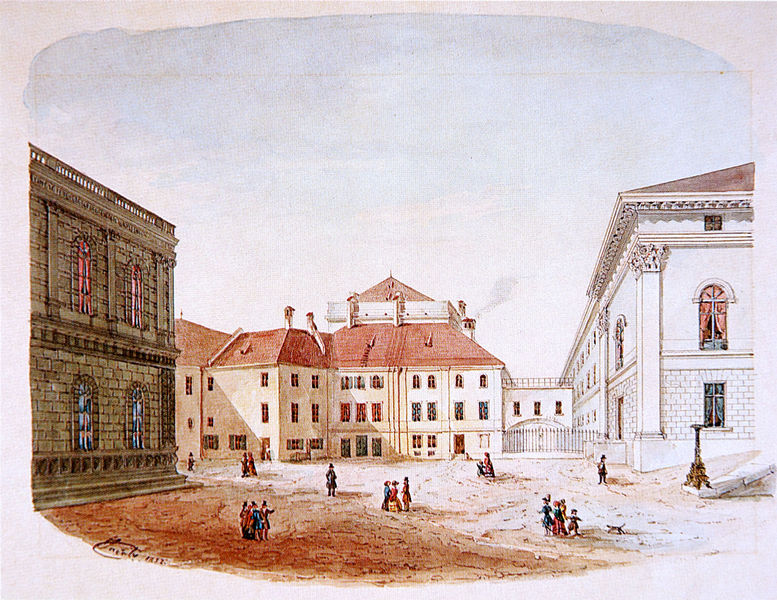
Titel: Altes Residenztheater am Max-Joseph-Platz in München (Zustand 1852)
Künstler: August Jacob
Standort: München
Institution: Stadtmuseum, Graphische Sammlung
Schlagwörter: blau, himmel, schatten, weiß, wolken, aquarell, landschaft, menschen, ocker, stadt, braun, bunt, fenster, lampe, laterne, licht, pfeiler, strasse, säule, zeichnung, anlage, dach, gebäude, haus, hund, rot, zaun, architektur, stein, signatur, vorhang, häuser, gitter, kirche, rokkoko, theater, fensterläden, kinder, farbig, ansicht, fassade, fassaden, ort, passanten, pflaster, vedute, lehm, dächer, tag, wasserfarbe, signiert, läden, platz, pilaster, arches, architecture, blue, church, column, columns, corinthian, crowd, curtain, curtains, gathering, men, palace, people, red, soldaten, stairs, white, window, women, figures, france, frauen, ladies, lady, painting, talking, windows, woman, yellow, spielen, pink, brown, tor, gruppen, stadtansicht, tusche, münchen, übergang, koloriert, rathaus, gesims, smoke, residenz, cloud, life, man, sky, stone, stadtlandschaft, building, house, landscape, sand, houses, roof, roofs, street, village, auffahrt, etagen, child, drapes, exterior, road, drawing, paper, castle, palazzo, shadow, dog, hats, walking, french, familien, couple, glass, statue, kandelaber, children, scene, fence, town, schlammig, dirt, italy, outside, berlin, city, human, mann, public, kranzgesims, ancient, königsbau, paare, cat, doors, renaissance, nationaltheater, max-joseph-platz, courtyard, ink, square, brick, bricks, buildings, facade, gate, mansion, place, fountain, watercolor, watercolour, coloriert, ground, signature, large, residenztheater, sockelgeschoß, england, classicism, outdoors, munich, shadows, chimney, pillar, land, stones, market, open, pet, grüppchen, cornice, crowds, eifelturm, painted, earth, europe, maenner, piazza, tile, mauer, kind, capital, high, plaza, morning, stained glass, hof, architectural, red roof, town square, palais, pillars, ludwig, leopoldstraße, clay, classicist, yard, entablature, daily life, centre, lamp post, everyday, 1800s, three floors, tiered, vintage, central, trench, buiding, market place, pilasters, families, groups, nineteen century, eiffel tower, colourful windows, stained glasses, rooftop, nobles, plein, rustication, red window, blue window, veneer, aristocrats, village square, piller, sikdaten, platforms, \classicism, eterior, gage, drawijng